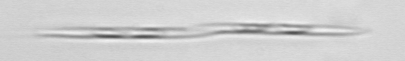
Label: Pseudo-nitzschia